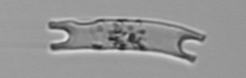
Label: Eucampia